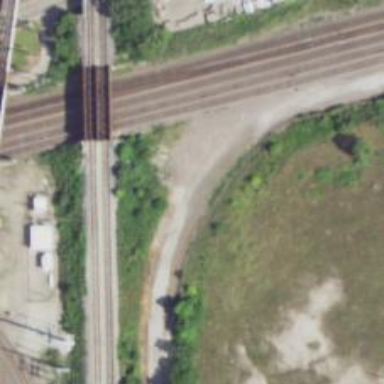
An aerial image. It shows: Abandoned railway.